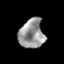
Tissue: prostate
Cell type: T cells
Senescence score: 0.3102
Nuclear area (px): 715
Mean DAPI intensity: 151.715